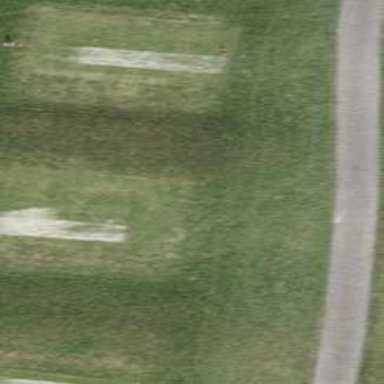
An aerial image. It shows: Grassy area designated as golf tee.